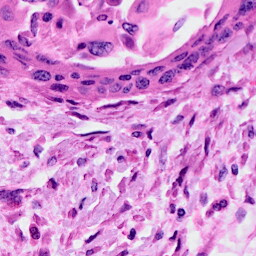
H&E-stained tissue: Cervix